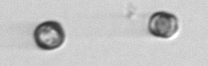
Label: Thalassiosira_sp_aff_mala